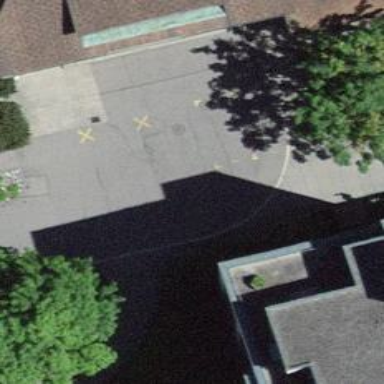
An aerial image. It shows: Bollard.